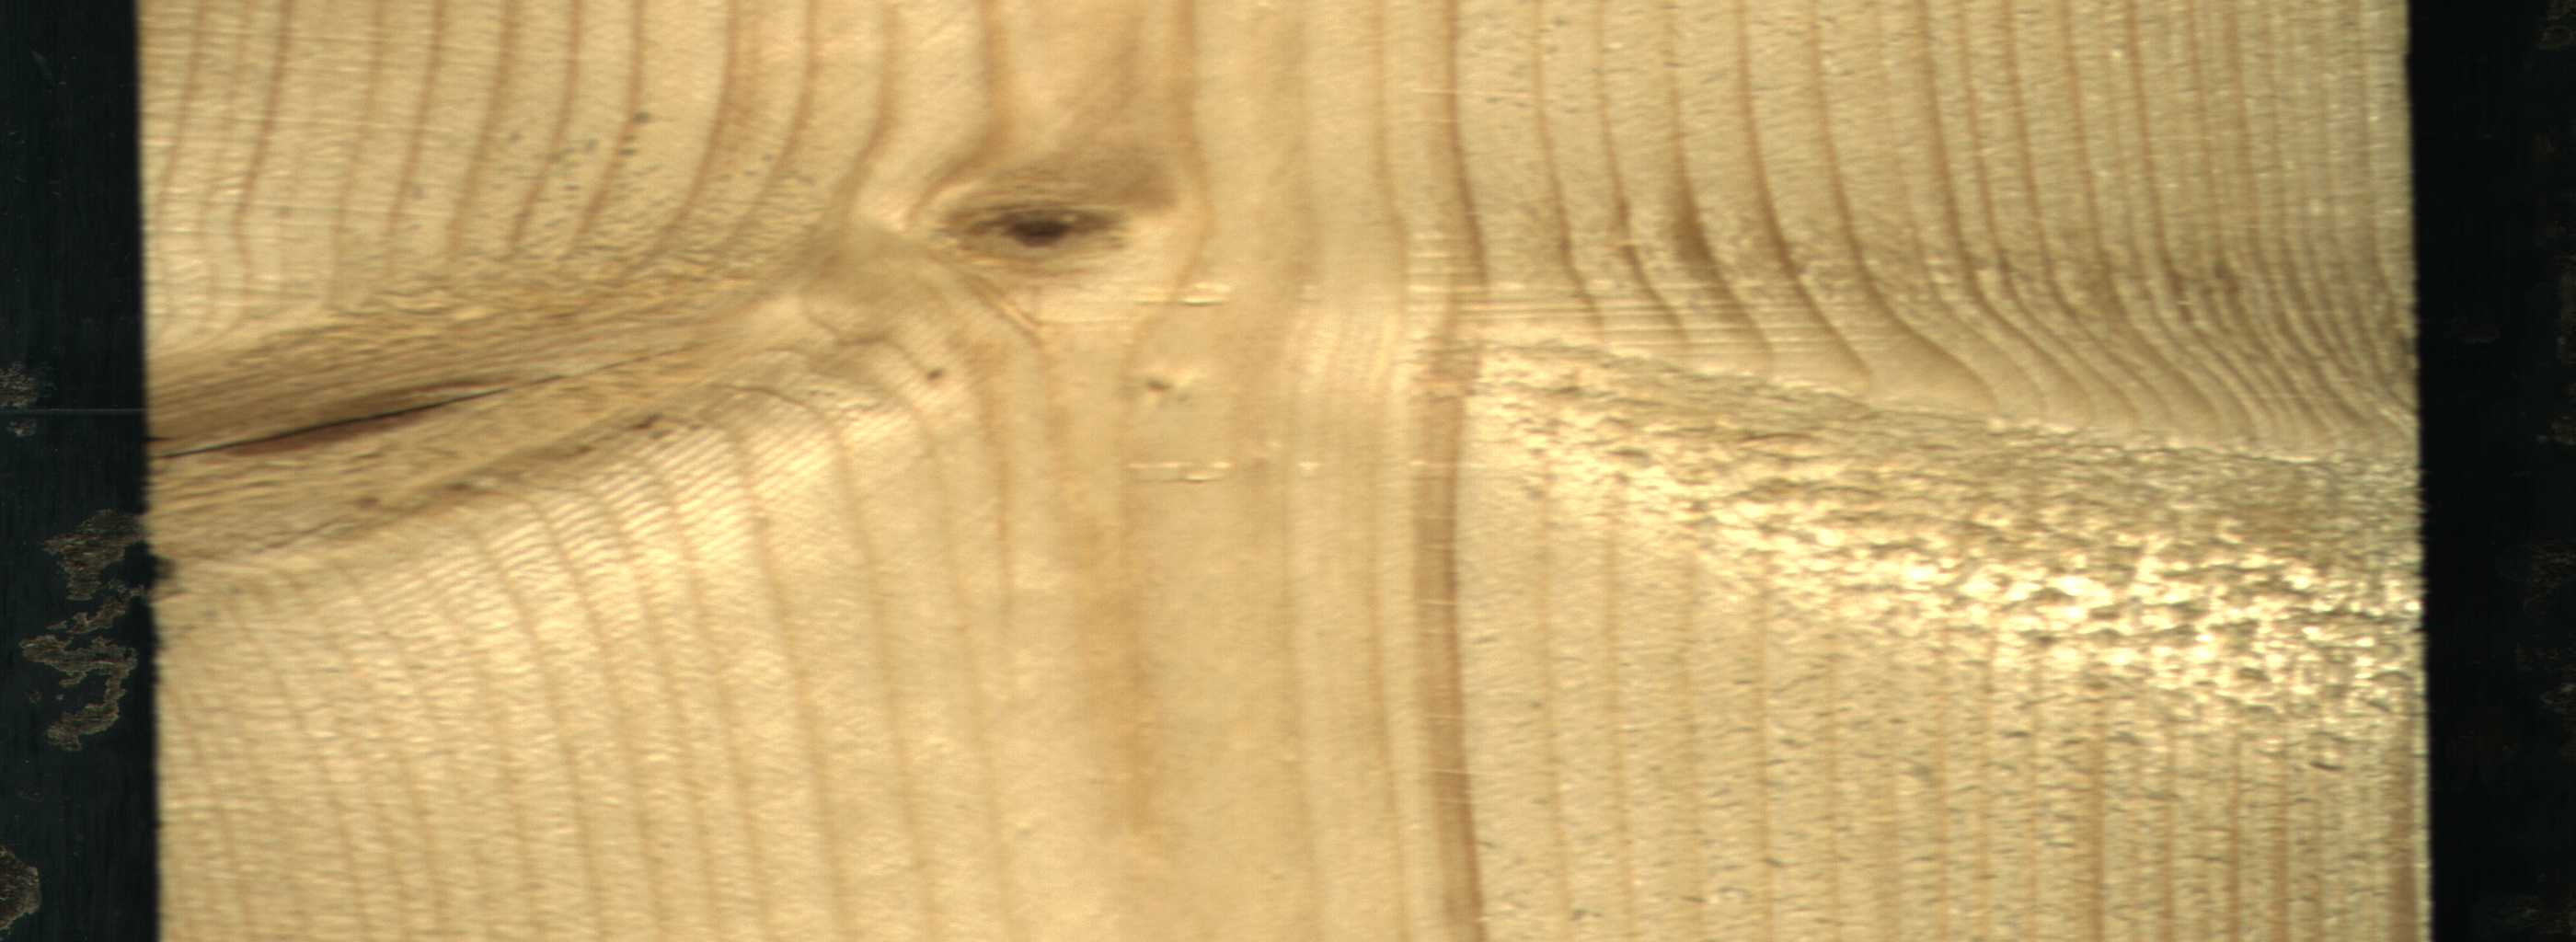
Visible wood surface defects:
knot_with_crack
Live_Knot